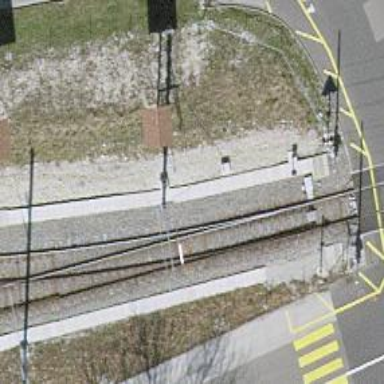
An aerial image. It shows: Railway switch.